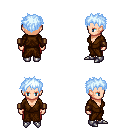
a pixel art fantasy rpg character, female body template, human, light skin, brown robe, red pants, white cyan bedhead hairstyle, leather bracers, metal boots, four views (front, back, left, right), 2x2 character sprite sheet, small pixel art, hard edges, no anti-aliasing